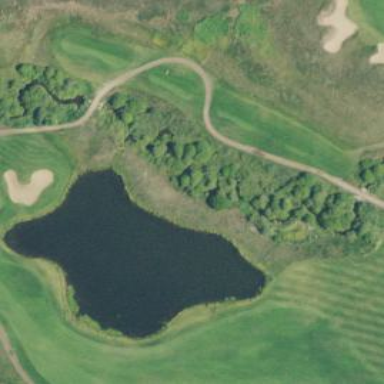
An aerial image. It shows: Water hazard in golf course. The hazard is natural water feature.